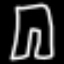
Label: pants